Question: I'm facing a path finding problem in which I have to find every possible path from one point to another. It would be very easy if it was just that - I'd use a breadth-first algorithm, just like the one explained <URL>.
The problem is that, in this case, every edge has a . Let's see it with an example:

In this case, I can go 15 times from A to D. The first 10 times, the path would be A -> B -> C -> D. The remaining 5 times, the path would be A -> C -> D.
So far I've been able to implement a solution (using python) but it's quite slow for medium problems (about 30 nodes). I have an unweighted graph (as I don't mind the length of the path) with the possible connections between the different nodes, and separately I have a matrix with the of each edge.
So, inside a loop:
- - - -
As I said, this works, but it's quite slow. I've been able to increase the overall performance by sorting the list of edges for each node based on the number of times it can use, but it's still slow.
Any clues?
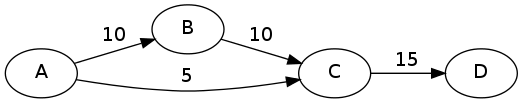
Answer: You could present your problem as a maximum flow problem. Instead of saying that you can travel A to B 10 times, you might say A to B may accomodate a flow of 10 m^3/s. And your graph is a network of pipes that may accomodate a total flow of 15m^3/s from A to D. So you may start with a look at the algorithms listed <URL>.
There are some points that are unclear to me in your problem. Depending on your answer, it might not qualify as a flow problem.
1. If you increase the A to C capacity to 6, the maximum flow from A to D is still 15, but there are several ways to realise that (either 6 directly to C and 9 through B or 5 and 10). Are you satisfied with any of these answers or do you want them all ? In the same spirit, if there were another path from A to C (say through a node E) would you accept it to be ignored in the results, as C to D is saturated anyway.
2. If there were a cycle in a graph (say an edge from C back to B) would you count going through this cycle never, once, twice or more as different solutions.